Field crop: tomato
Growth stage: 1
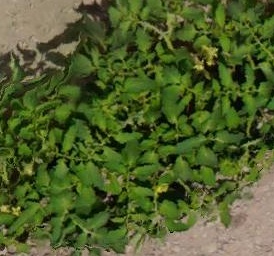
Species: tomato